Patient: sex M, age 42
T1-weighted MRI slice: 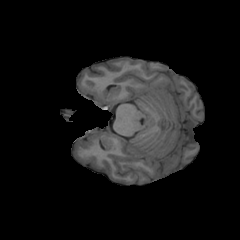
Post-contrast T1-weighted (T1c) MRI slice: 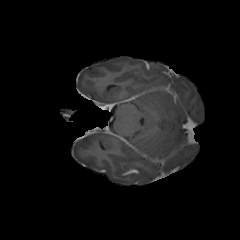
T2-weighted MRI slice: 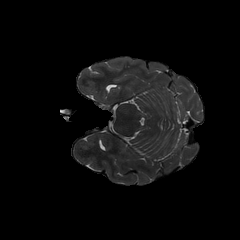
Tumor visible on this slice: no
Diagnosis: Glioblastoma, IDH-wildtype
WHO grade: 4